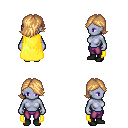
a pixel art fantasy rpg character, female body template, dark elf, purple skin, yellow cape, magenta pants, light blonde swoop hairstyle, black shoes, four views (front, back, left, right), 2x2 character sprite sheet, small pixel art, hard edges, no anti-aliasing